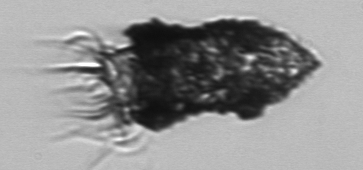
Label: Tintinnopsis